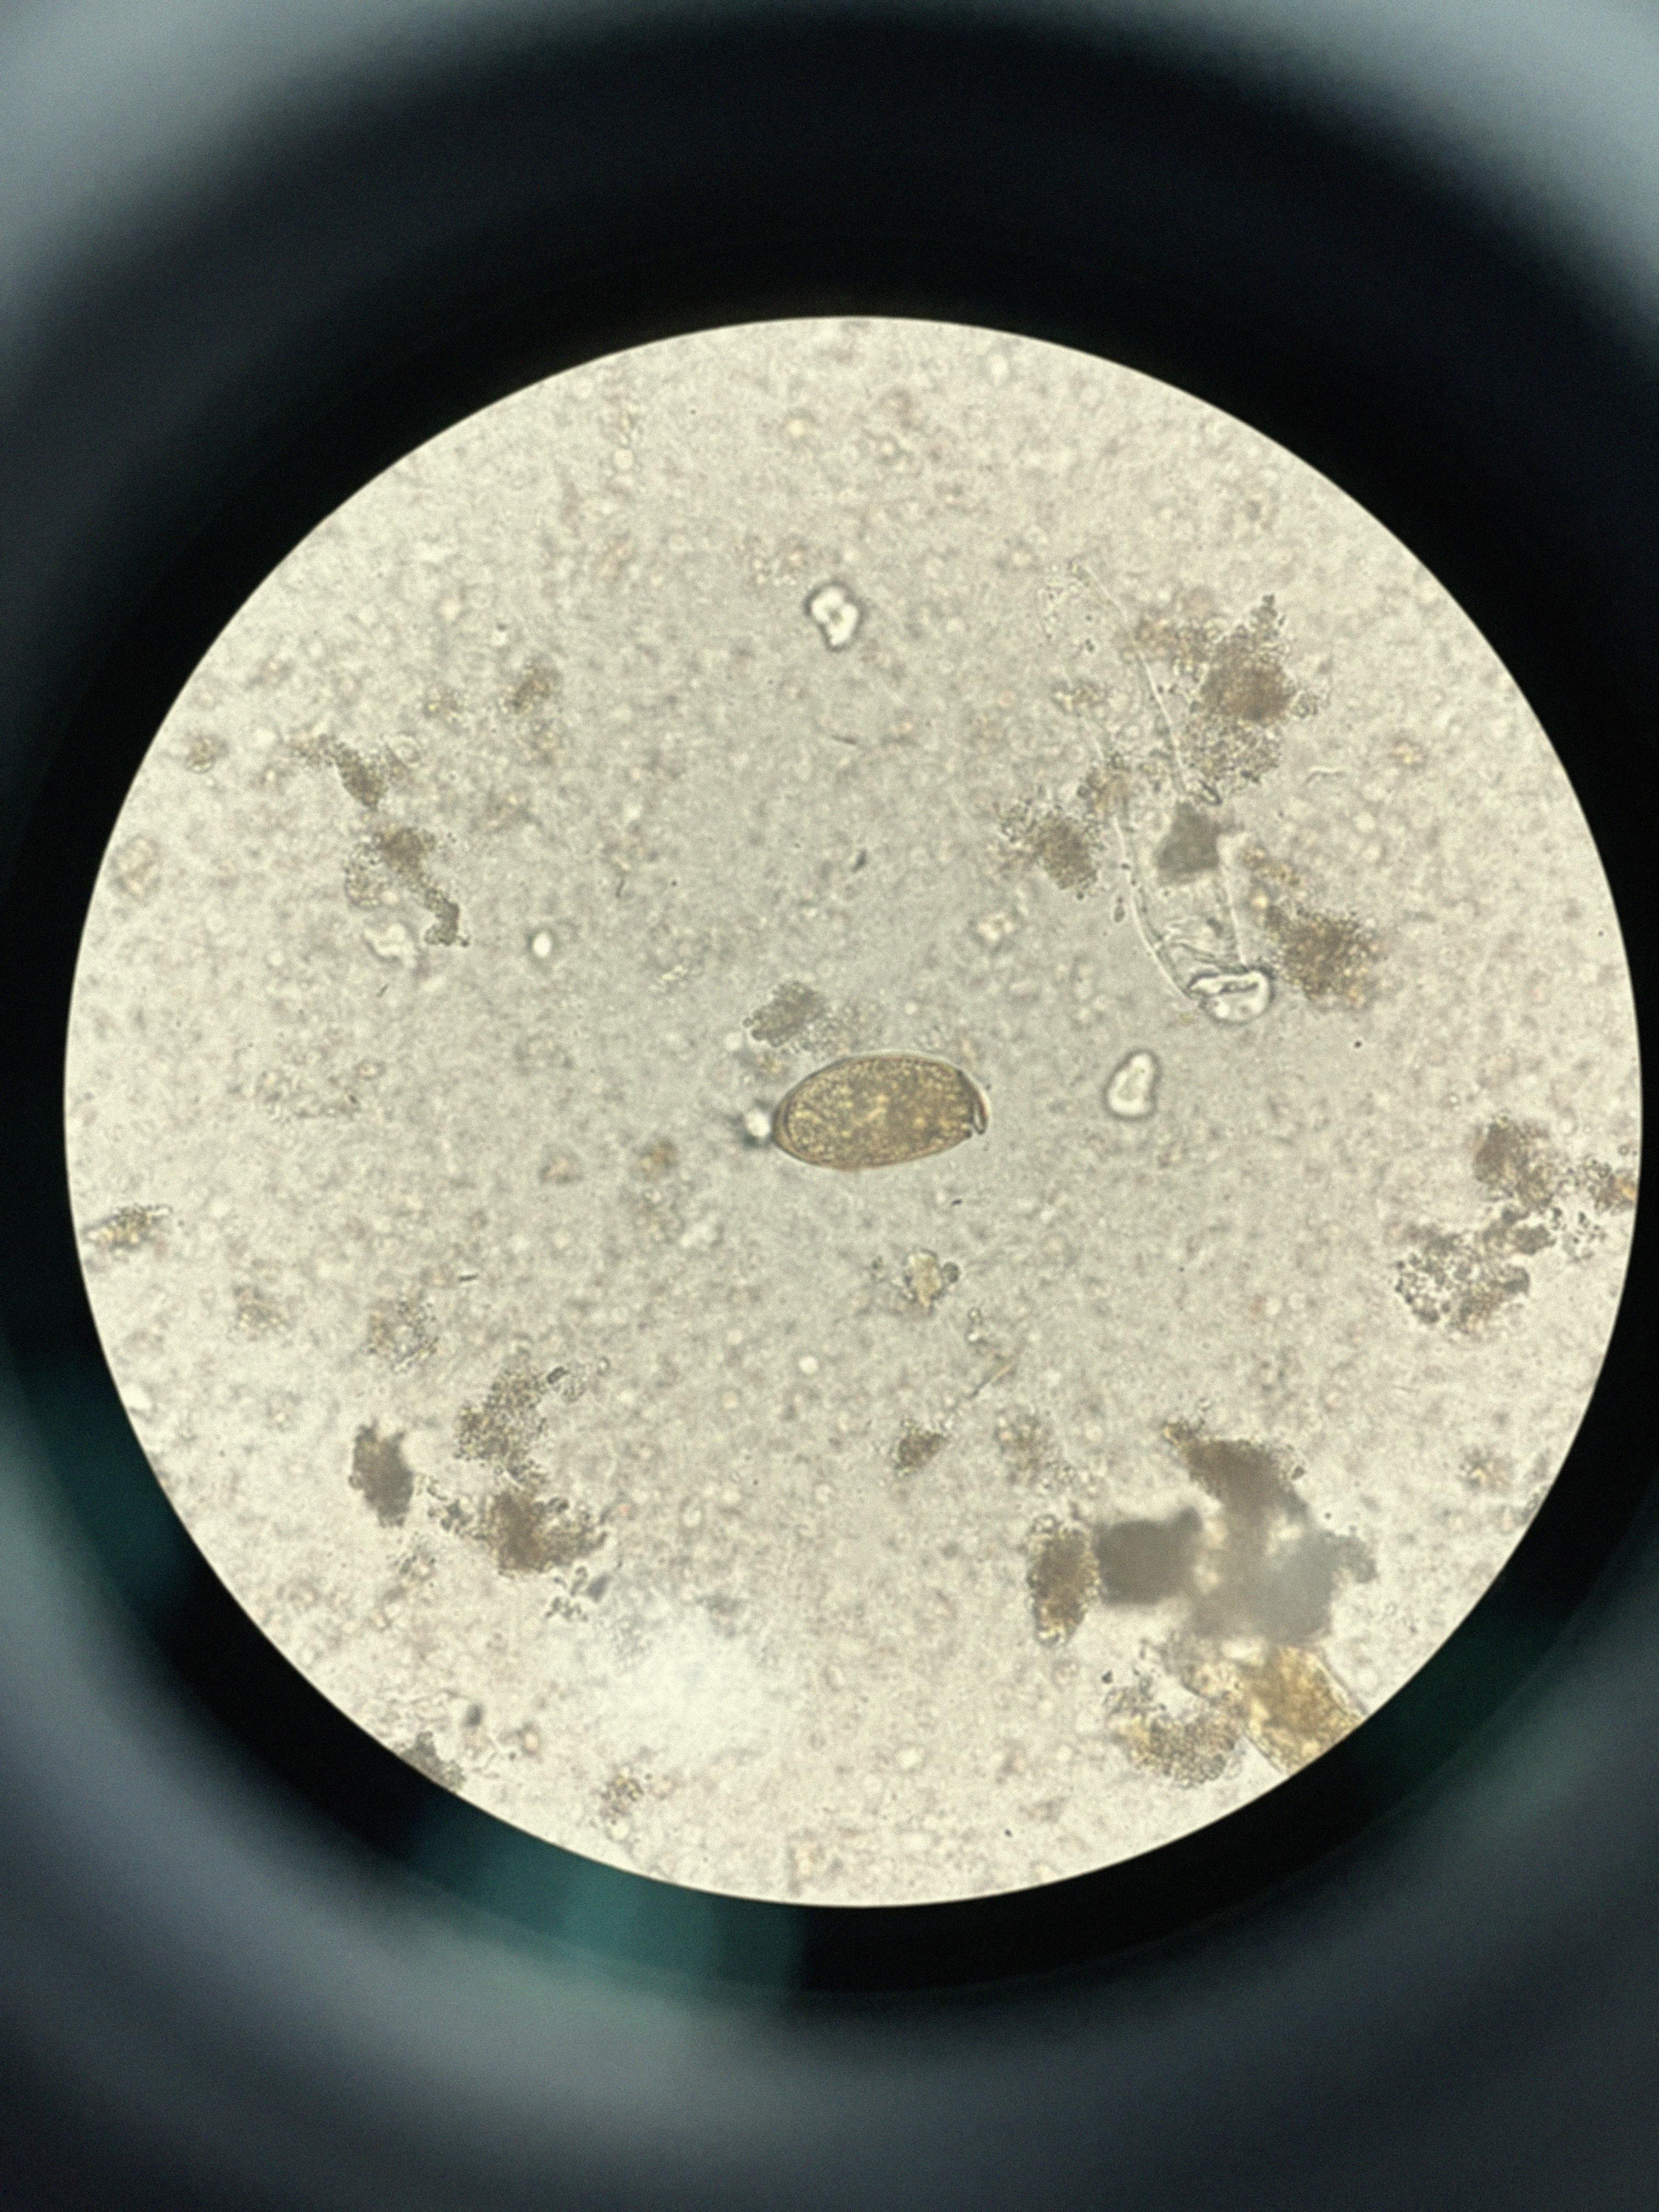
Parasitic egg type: Paragonimus spp